Interaction volume radius: 10 \u00c5
Interaction volume height: 20 \u00c5
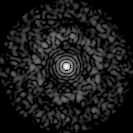
Disorder parameter: 0.8044